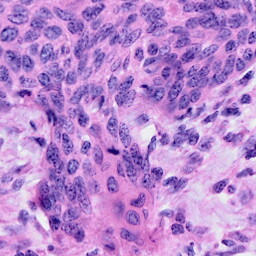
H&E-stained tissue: Cervix